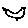
Label: bird